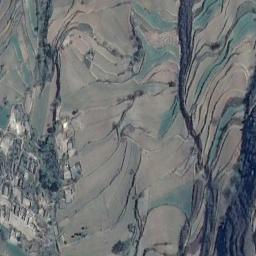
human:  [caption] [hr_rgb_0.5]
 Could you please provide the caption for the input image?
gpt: Most terraces are planted with crops .

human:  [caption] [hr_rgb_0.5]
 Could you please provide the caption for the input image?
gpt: The bare and green terrace is next to some trees .

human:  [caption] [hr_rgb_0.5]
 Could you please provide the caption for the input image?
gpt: There are paths and houses in a patch of brown and green terraces .

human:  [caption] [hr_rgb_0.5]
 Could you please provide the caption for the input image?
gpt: The green plants are on the terrace .

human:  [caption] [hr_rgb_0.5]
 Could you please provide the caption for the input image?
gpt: There are many brown terraces and some green ones .